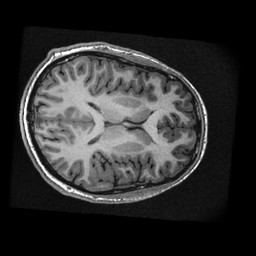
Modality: T1w
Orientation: axial
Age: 23
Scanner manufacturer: ge
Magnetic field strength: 3 T
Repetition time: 0.008312 s
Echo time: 0.003116 s